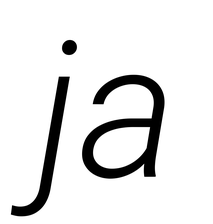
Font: Roboto-Italic_Light_Italic